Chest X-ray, PA view. Patient: 39 years old, sex M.
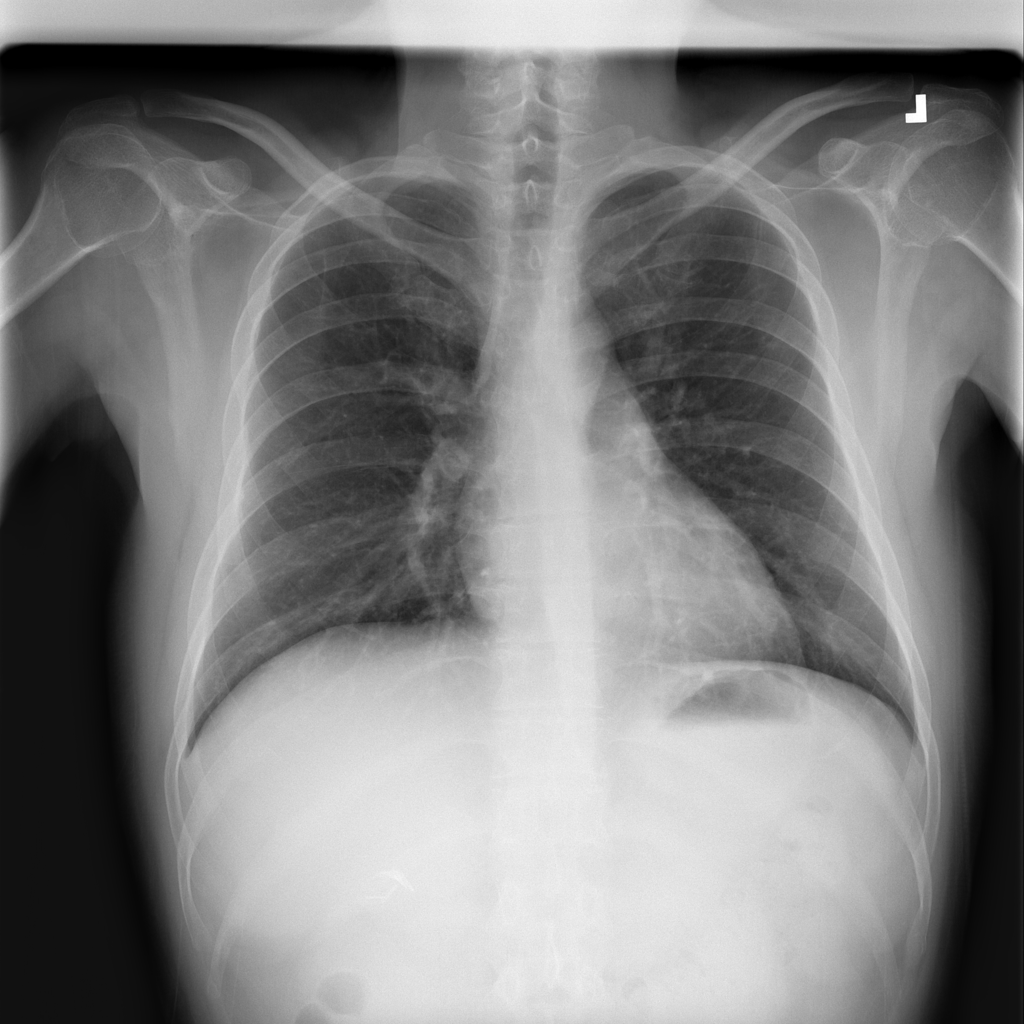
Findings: No Finding